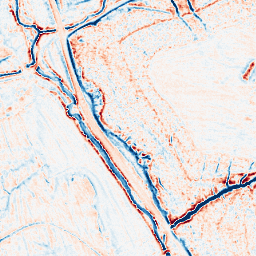
Category: edge_preserving
Decomposition family: anisotropic_diffusion
Decomposition parameters: iterations: 10
kappa: 30
gamma: 0.2
Upsampling method: sinc_blackman
Upsampling parameters: scale: 2
kernel_size: 4
Upsampling scale: 2